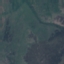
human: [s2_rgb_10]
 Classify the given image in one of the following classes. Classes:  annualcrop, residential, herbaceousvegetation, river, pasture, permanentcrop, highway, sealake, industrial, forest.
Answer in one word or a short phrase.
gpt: HerbaceousVegetation